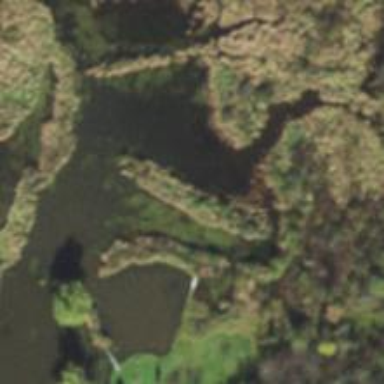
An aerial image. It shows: Marshy wetland area.